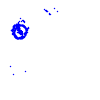
Particle: electron